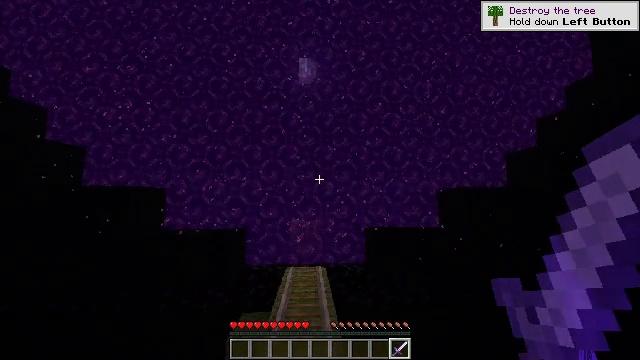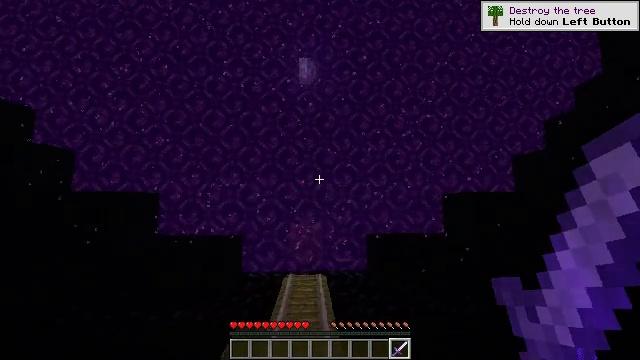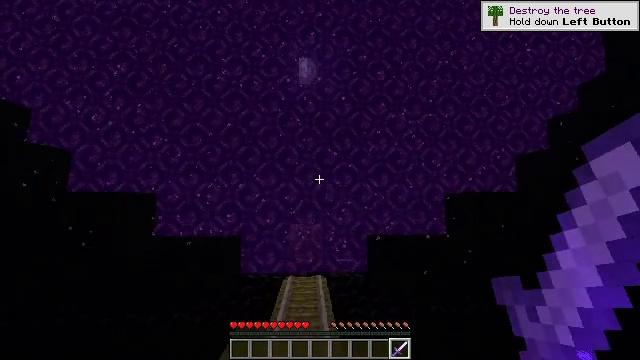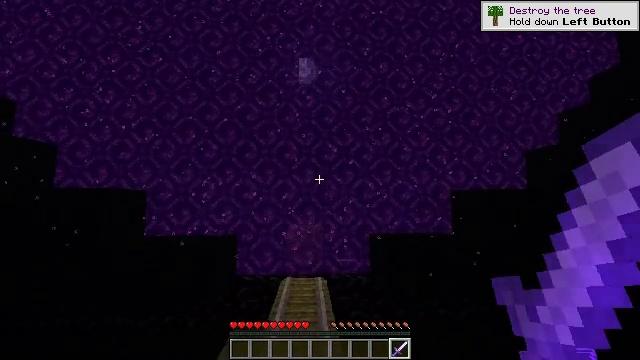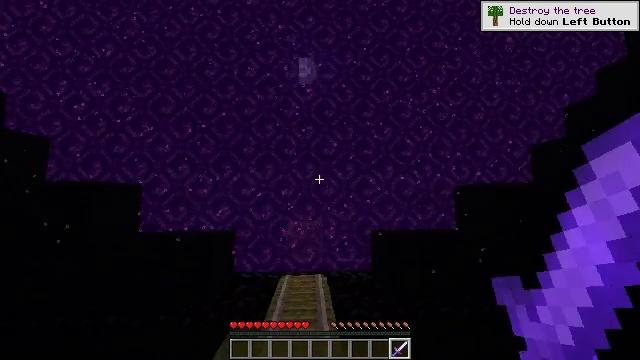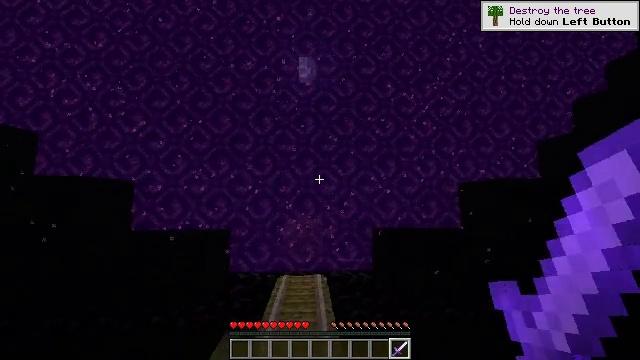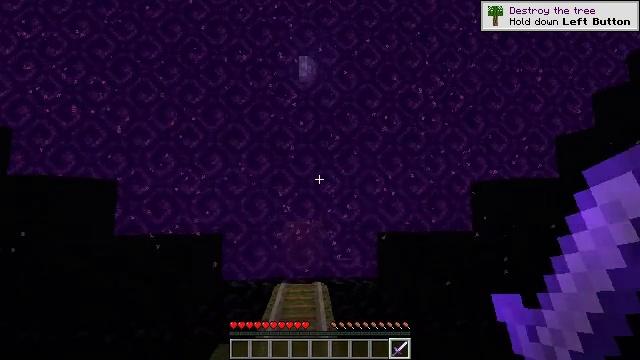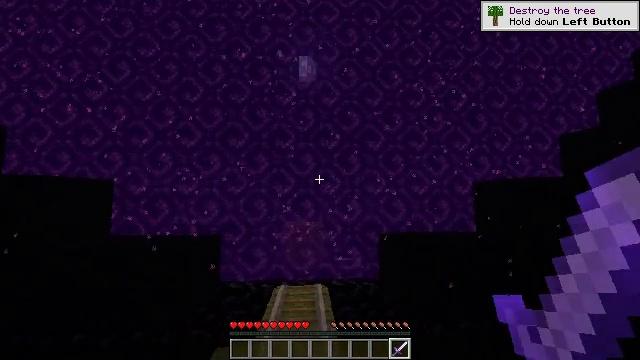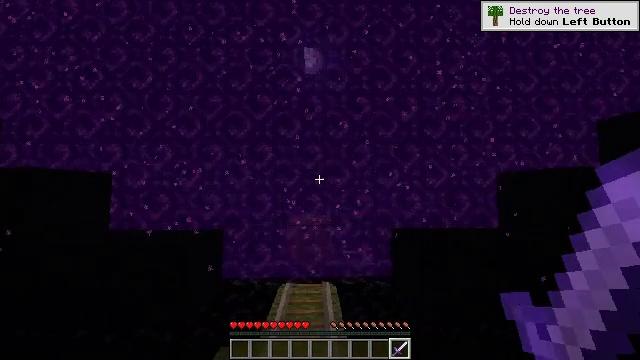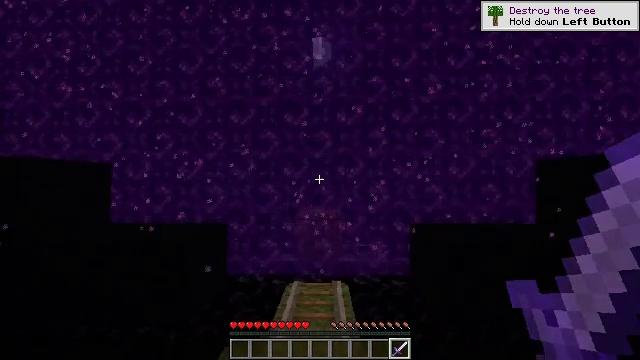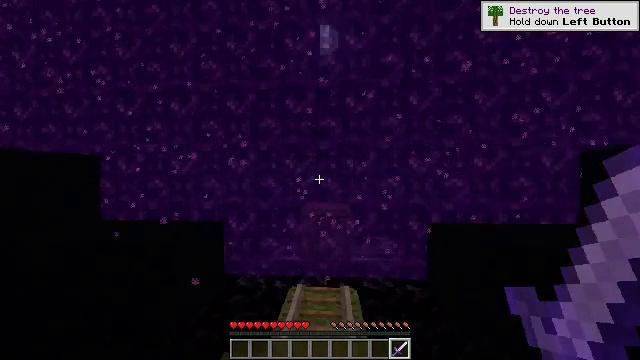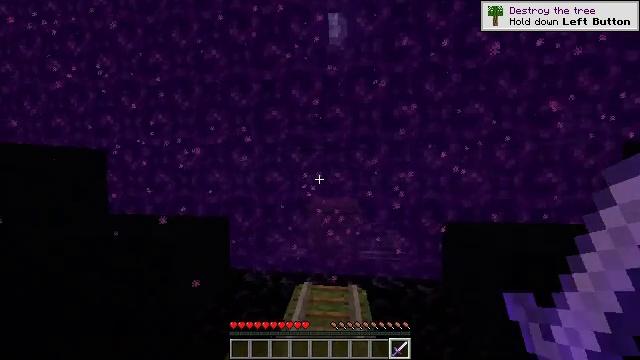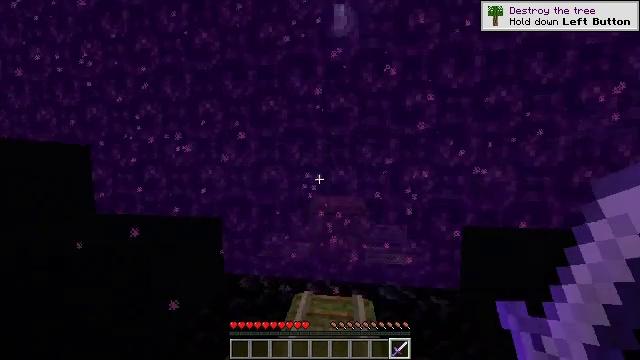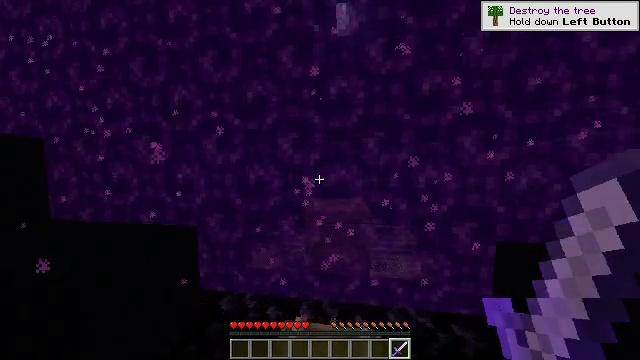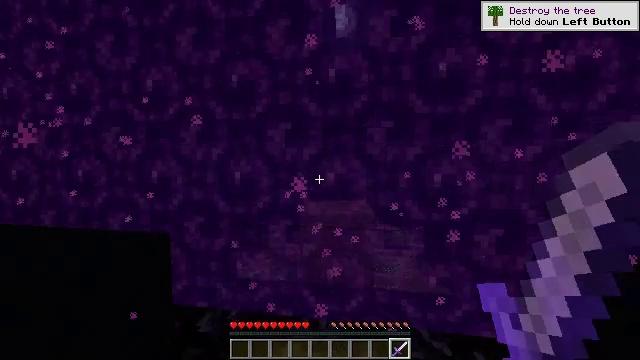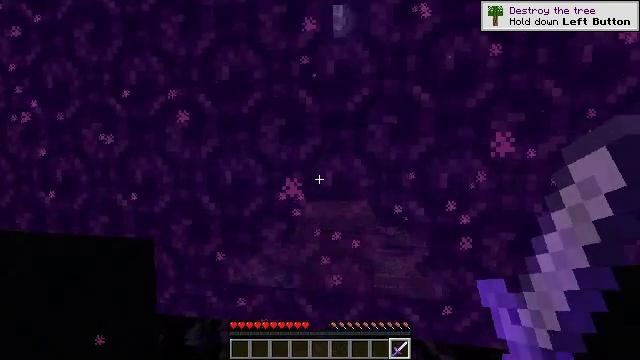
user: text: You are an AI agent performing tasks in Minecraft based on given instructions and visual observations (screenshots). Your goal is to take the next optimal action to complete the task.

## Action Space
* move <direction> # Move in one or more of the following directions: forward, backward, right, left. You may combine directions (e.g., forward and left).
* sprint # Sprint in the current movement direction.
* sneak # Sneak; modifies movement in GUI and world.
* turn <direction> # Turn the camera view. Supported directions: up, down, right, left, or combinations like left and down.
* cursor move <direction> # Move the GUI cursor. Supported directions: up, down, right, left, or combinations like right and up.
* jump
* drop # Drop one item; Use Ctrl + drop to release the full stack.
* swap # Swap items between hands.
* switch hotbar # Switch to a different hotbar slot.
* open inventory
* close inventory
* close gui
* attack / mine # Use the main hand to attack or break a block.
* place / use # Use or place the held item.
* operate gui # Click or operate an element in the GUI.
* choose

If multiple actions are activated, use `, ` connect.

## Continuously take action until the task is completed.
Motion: motion action
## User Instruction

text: Combat the piglin.
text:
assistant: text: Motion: move forward
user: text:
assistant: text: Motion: move forward
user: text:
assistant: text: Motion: move forward
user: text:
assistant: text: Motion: move forward
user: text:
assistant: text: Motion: move forward
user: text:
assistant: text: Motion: move forward
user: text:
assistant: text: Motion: move forward
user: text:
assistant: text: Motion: move forward, turn left and down
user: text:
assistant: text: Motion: move forward, turn left and down
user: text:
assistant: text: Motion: move forward, turn left and down
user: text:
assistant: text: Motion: move forward, turn left and down
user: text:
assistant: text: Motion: move forward, turn left and down
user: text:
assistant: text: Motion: move forward
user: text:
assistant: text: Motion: move forward
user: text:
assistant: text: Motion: move forward
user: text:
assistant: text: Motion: move forward, turn right and up
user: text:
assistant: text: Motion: move forward, turn right
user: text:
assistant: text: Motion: move forward, turn right
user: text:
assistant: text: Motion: move forward
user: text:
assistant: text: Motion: move forward
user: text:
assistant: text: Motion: move forward
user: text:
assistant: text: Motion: no_op
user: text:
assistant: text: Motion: no_op
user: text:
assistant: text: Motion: no_op
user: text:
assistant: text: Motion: no_op
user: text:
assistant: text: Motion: no_op
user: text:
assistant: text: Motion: no_op
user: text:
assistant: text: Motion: no_op
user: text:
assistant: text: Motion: no_op
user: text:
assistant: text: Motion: no_op